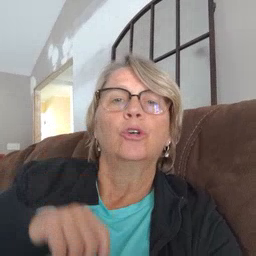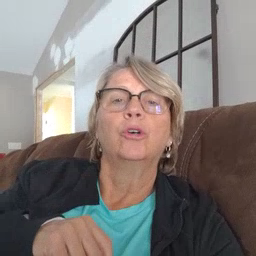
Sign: tiger